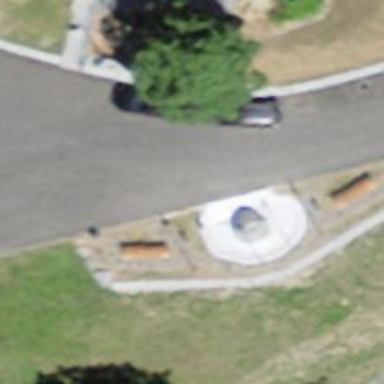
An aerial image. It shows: Bench for seating.